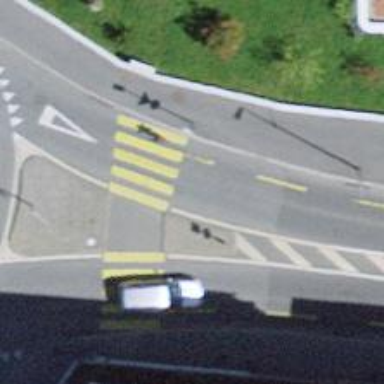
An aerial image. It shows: Uncontrolled zebra crossing on the road.